Aerial crown-view tile of a tropical tree (Barro Colorado Island, Panama), acquired 20250317:
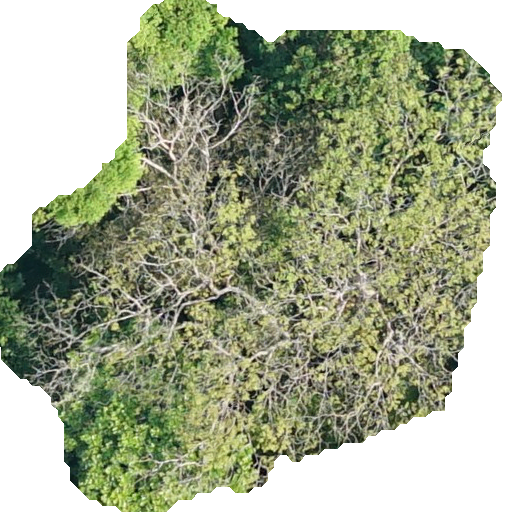
Species: Dipteryx oleifera
GBIF accepted scientific name: Dipteryx oleifera
Crown area: 268.62 m²